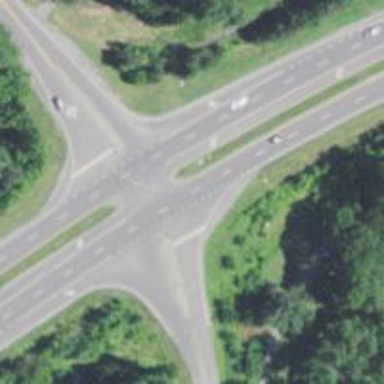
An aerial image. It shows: Trunk highway.